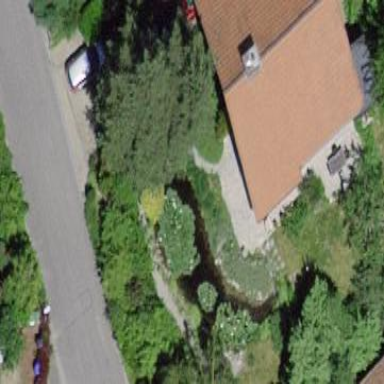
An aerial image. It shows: Pond with natural water.